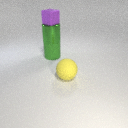
large green rubber cylinder below large green metal cylinder